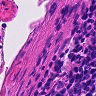
Metastatic tissue present: no